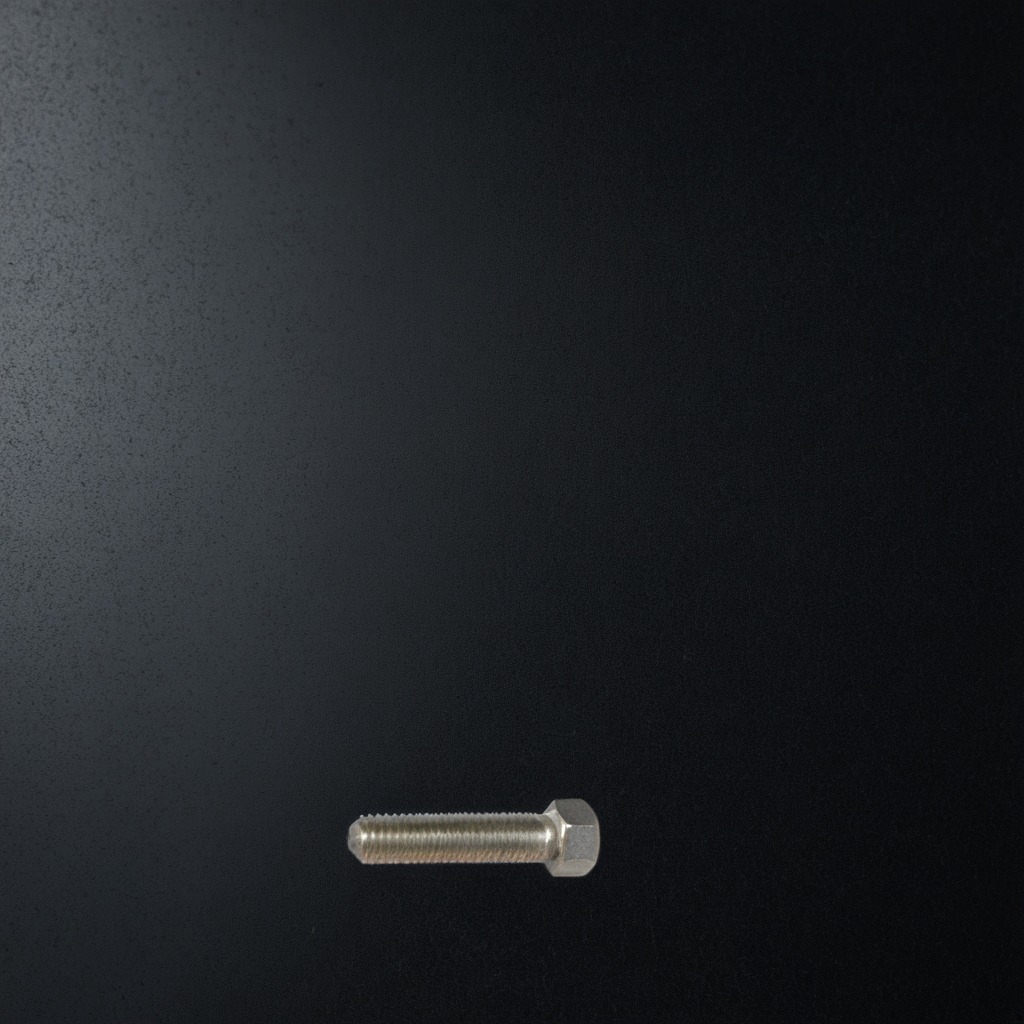
A metal screw is lying on a clean granite tabletop covered with a black rubber mat inside a workshop at night dim ambient light soft shadows worn but beneath the mat